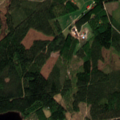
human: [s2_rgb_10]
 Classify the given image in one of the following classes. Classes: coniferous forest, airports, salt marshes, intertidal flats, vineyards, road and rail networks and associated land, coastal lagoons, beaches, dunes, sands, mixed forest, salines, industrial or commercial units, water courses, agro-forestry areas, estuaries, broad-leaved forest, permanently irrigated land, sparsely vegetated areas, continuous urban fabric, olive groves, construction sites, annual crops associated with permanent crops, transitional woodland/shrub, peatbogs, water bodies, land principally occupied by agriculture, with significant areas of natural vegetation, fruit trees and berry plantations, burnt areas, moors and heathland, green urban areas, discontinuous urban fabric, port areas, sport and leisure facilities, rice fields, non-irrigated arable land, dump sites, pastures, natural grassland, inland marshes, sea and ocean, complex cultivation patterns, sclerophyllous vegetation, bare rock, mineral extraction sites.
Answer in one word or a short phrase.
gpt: coniferous forest, water bodies